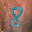
Label: 8